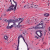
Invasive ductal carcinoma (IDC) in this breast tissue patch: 0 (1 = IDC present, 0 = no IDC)